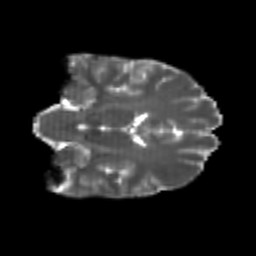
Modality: T2w
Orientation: coronal
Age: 21
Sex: male
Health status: healthy
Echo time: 0.074 s